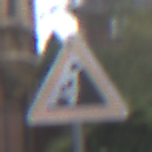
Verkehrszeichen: SteinschlagRechts
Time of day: Midday
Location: Outdoor (Urban)
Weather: Overcast
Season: NotSpecified
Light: Natural